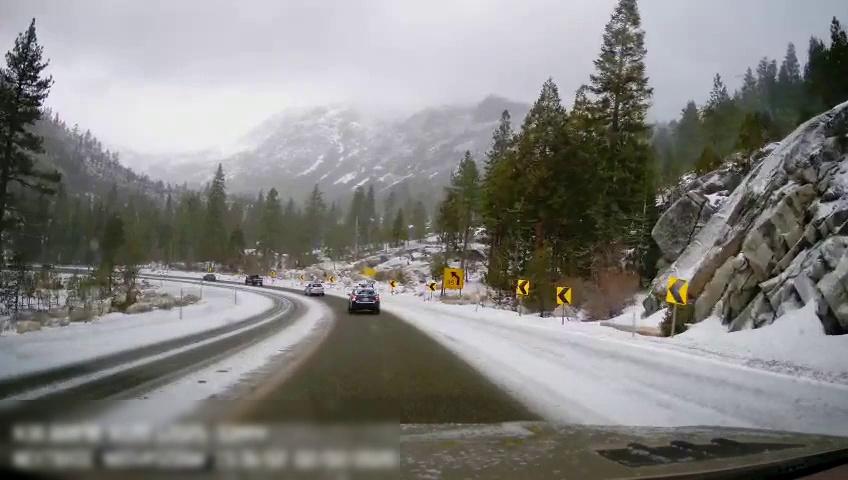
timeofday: Day
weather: Snowy
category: Drivable Space
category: Vehicles | Car
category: Vehicles | Truck
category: Vehicles | Car
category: Lanes | Current Lane
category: Traffic | Signs
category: Traffic | Signs
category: Traffic | Signs
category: Traffic | Signs